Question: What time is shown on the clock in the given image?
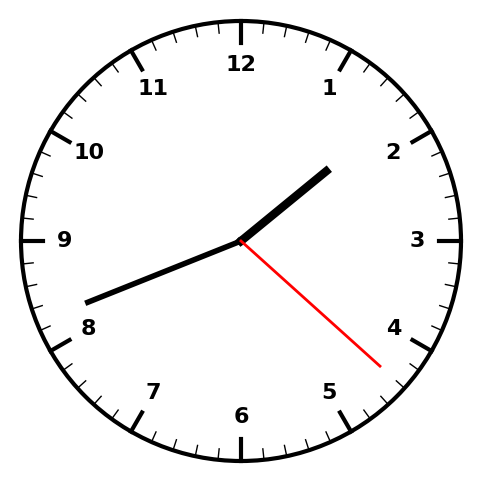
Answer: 01:41:22